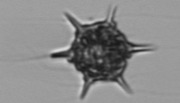
Label: Dictyocha